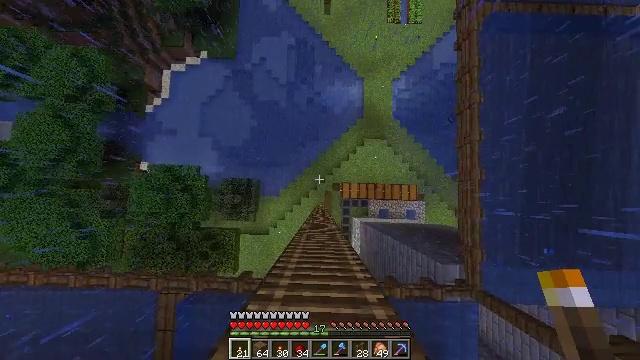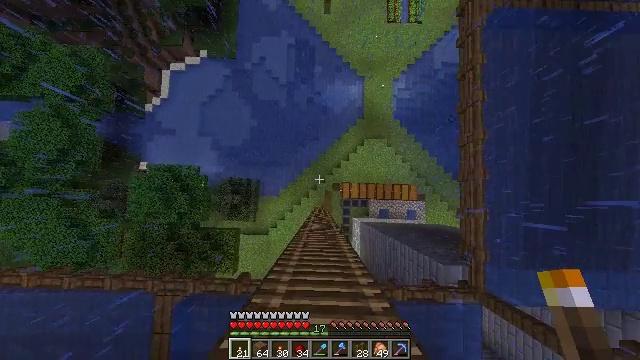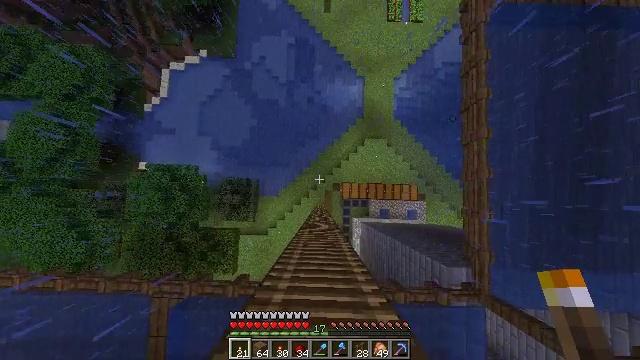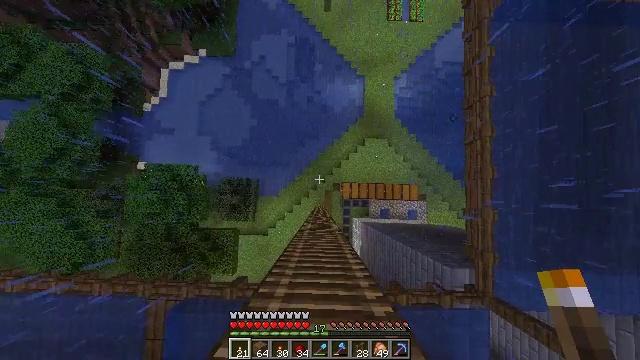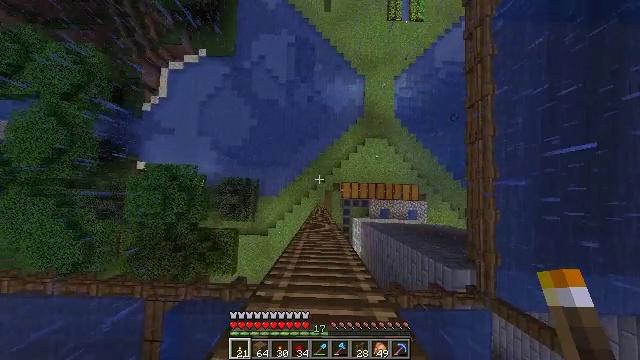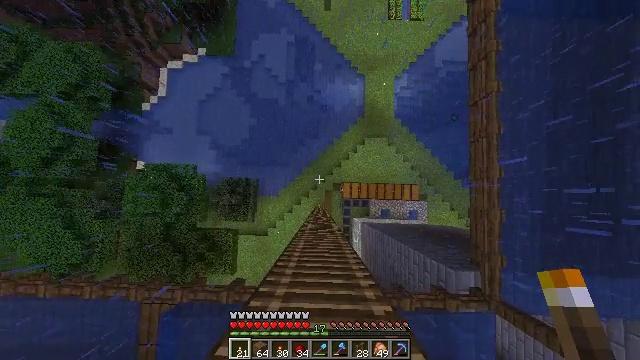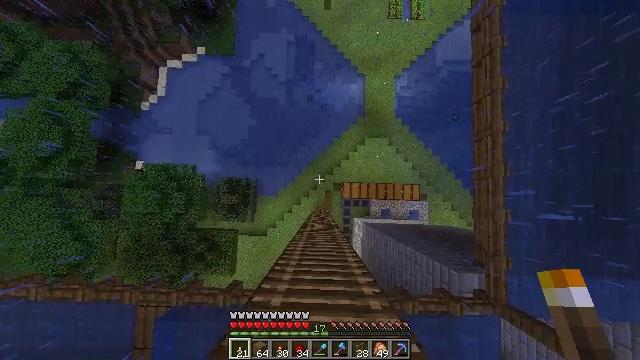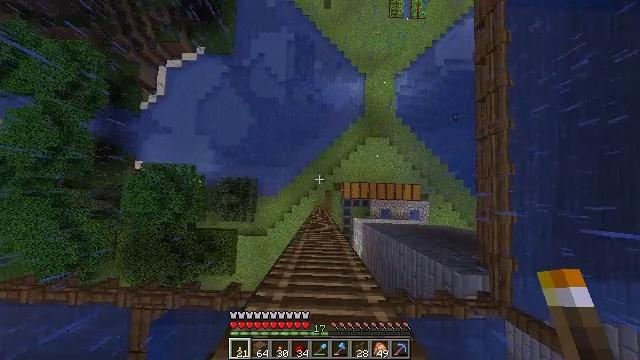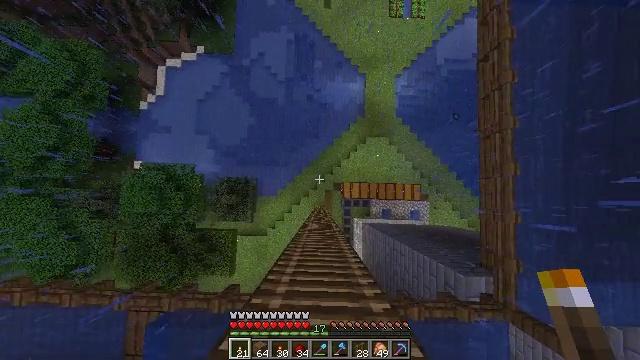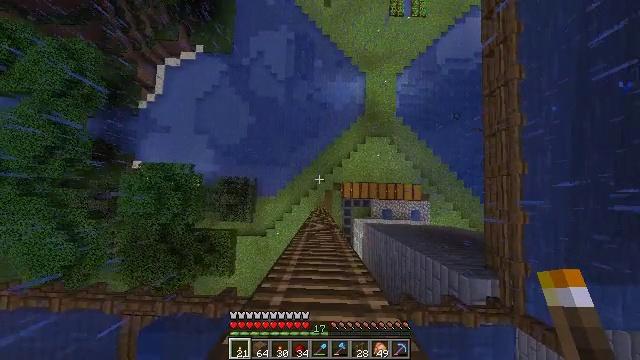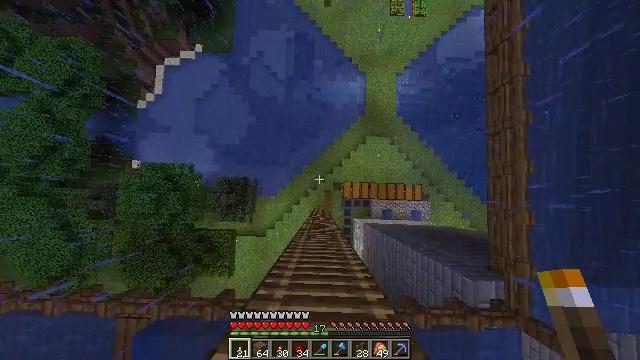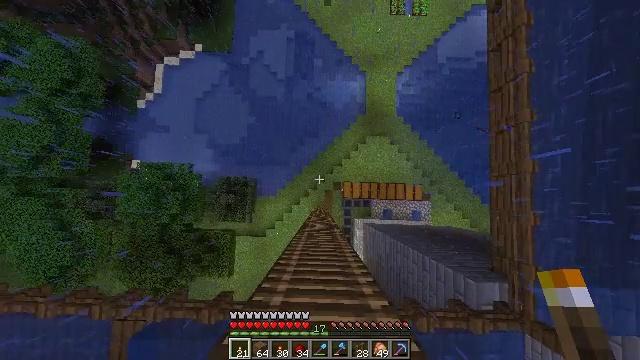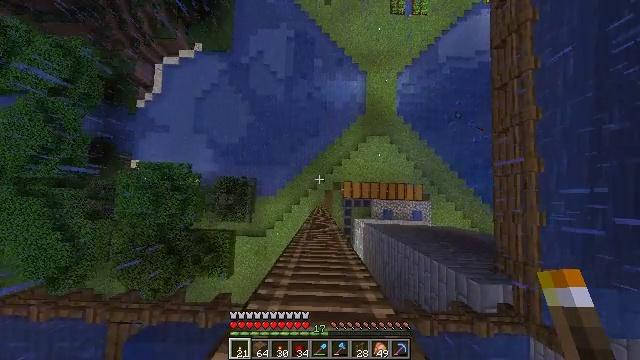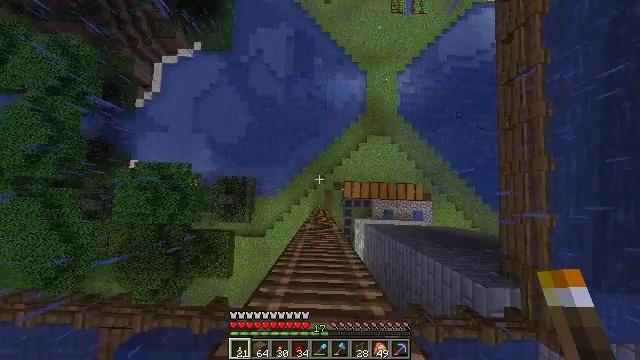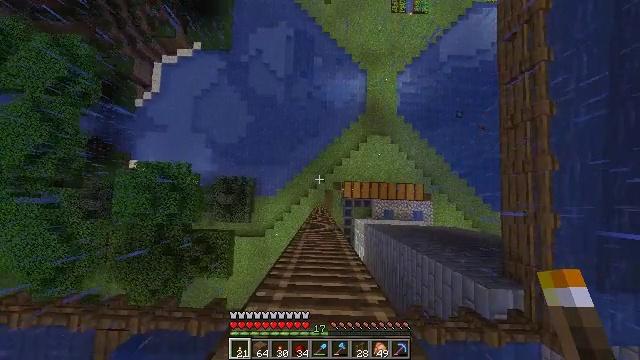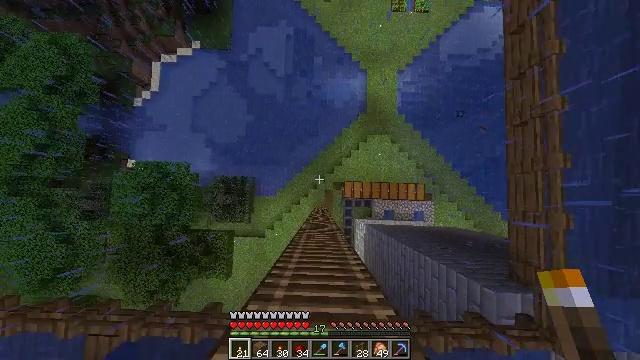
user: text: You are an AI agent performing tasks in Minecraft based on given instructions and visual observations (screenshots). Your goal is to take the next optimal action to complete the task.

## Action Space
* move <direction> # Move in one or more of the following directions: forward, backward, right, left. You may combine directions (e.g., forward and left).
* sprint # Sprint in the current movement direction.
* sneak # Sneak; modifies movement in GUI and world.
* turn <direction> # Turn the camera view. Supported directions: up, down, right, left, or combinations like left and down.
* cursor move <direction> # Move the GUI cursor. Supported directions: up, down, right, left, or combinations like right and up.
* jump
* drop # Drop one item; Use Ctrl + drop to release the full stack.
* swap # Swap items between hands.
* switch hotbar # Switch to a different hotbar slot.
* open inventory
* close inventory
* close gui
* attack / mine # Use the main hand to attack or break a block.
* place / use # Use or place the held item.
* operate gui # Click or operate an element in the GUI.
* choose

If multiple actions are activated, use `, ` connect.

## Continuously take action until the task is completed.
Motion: motion action
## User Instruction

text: Interact with the crafting table to create a spruce pressure plate.
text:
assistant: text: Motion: no_op
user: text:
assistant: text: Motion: no_op
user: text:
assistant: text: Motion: no_op
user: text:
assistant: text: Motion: no_op
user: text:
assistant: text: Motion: no_op
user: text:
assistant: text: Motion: no_op
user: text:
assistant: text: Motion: no_op
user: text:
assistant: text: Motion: no_op
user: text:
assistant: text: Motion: no_op
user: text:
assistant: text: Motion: no_op
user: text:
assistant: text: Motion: no_op
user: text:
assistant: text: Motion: no_op
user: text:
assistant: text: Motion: no_op
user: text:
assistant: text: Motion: no_op
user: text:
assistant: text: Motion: no_op
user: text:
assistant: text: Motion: no_op
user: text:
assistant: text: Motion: no_op
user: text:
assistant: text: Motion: no_op
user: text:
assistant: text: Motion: no_op
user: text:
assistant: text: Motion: no_op
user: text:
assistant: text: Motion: no_op
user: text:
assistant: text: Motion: no_op
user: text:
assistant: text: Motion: no_op
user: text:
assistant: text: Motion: no_op
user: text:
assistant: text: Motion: no_op
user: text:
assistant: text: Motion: no_op
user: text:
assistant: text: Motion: no_op
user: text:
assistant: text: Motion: no_op
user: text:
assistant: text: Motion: no_op
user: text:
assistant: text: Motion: no_op